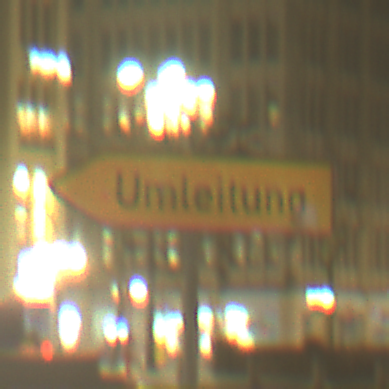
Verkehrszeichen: UmleitungswegweiserLinksweisend
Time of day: Night
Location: Outdoor (Urban)
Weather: Overcast
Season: NotSpecified
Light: Artificial